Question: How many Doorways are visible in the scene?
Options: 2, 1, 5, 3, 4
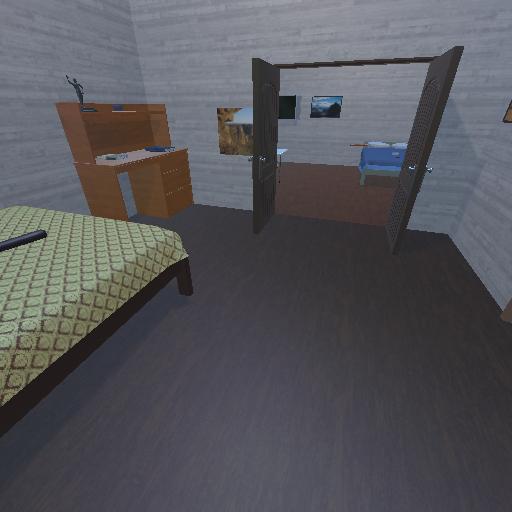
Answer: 2